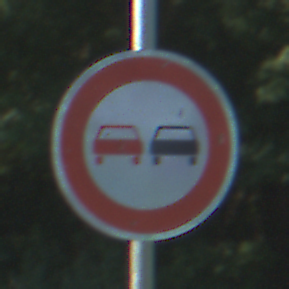
Verkehrszeichen: Ueberholverbot
Umgebung: Outdoor, Nature
Tageszeit: MorningAfternoon
Wetter: Clear
Licht: Natural
Jahreszeit: NotSpecified
Kontrast: HighContrast